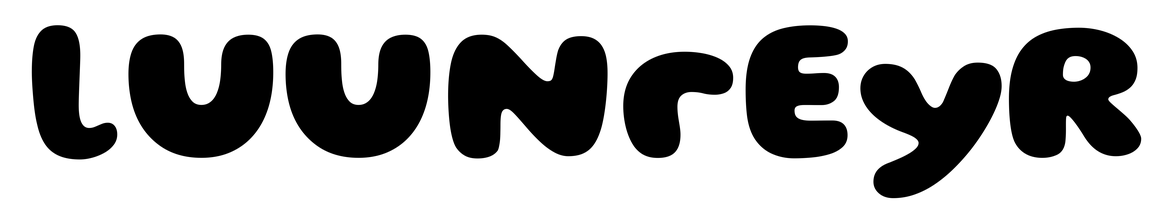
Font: Gluten_ExtraBold